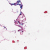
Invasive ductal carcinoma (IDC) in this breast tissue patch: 0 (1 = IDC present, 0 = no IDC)